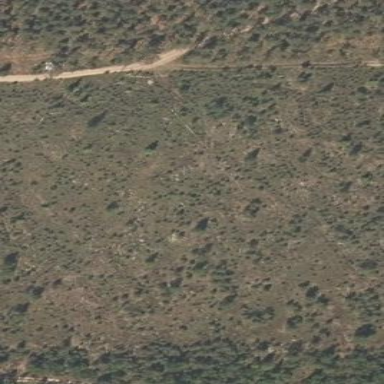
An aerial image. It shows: Area covered in scrub vegetation.